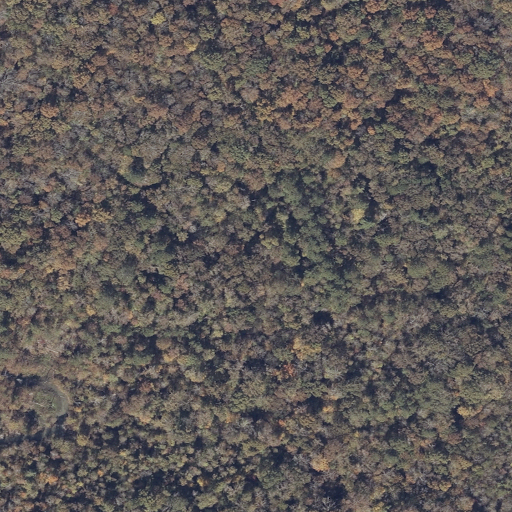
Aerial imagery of valley in Alabama named Stevens Hollow containing woody wetlands, deciduous forest, and evergreen forest